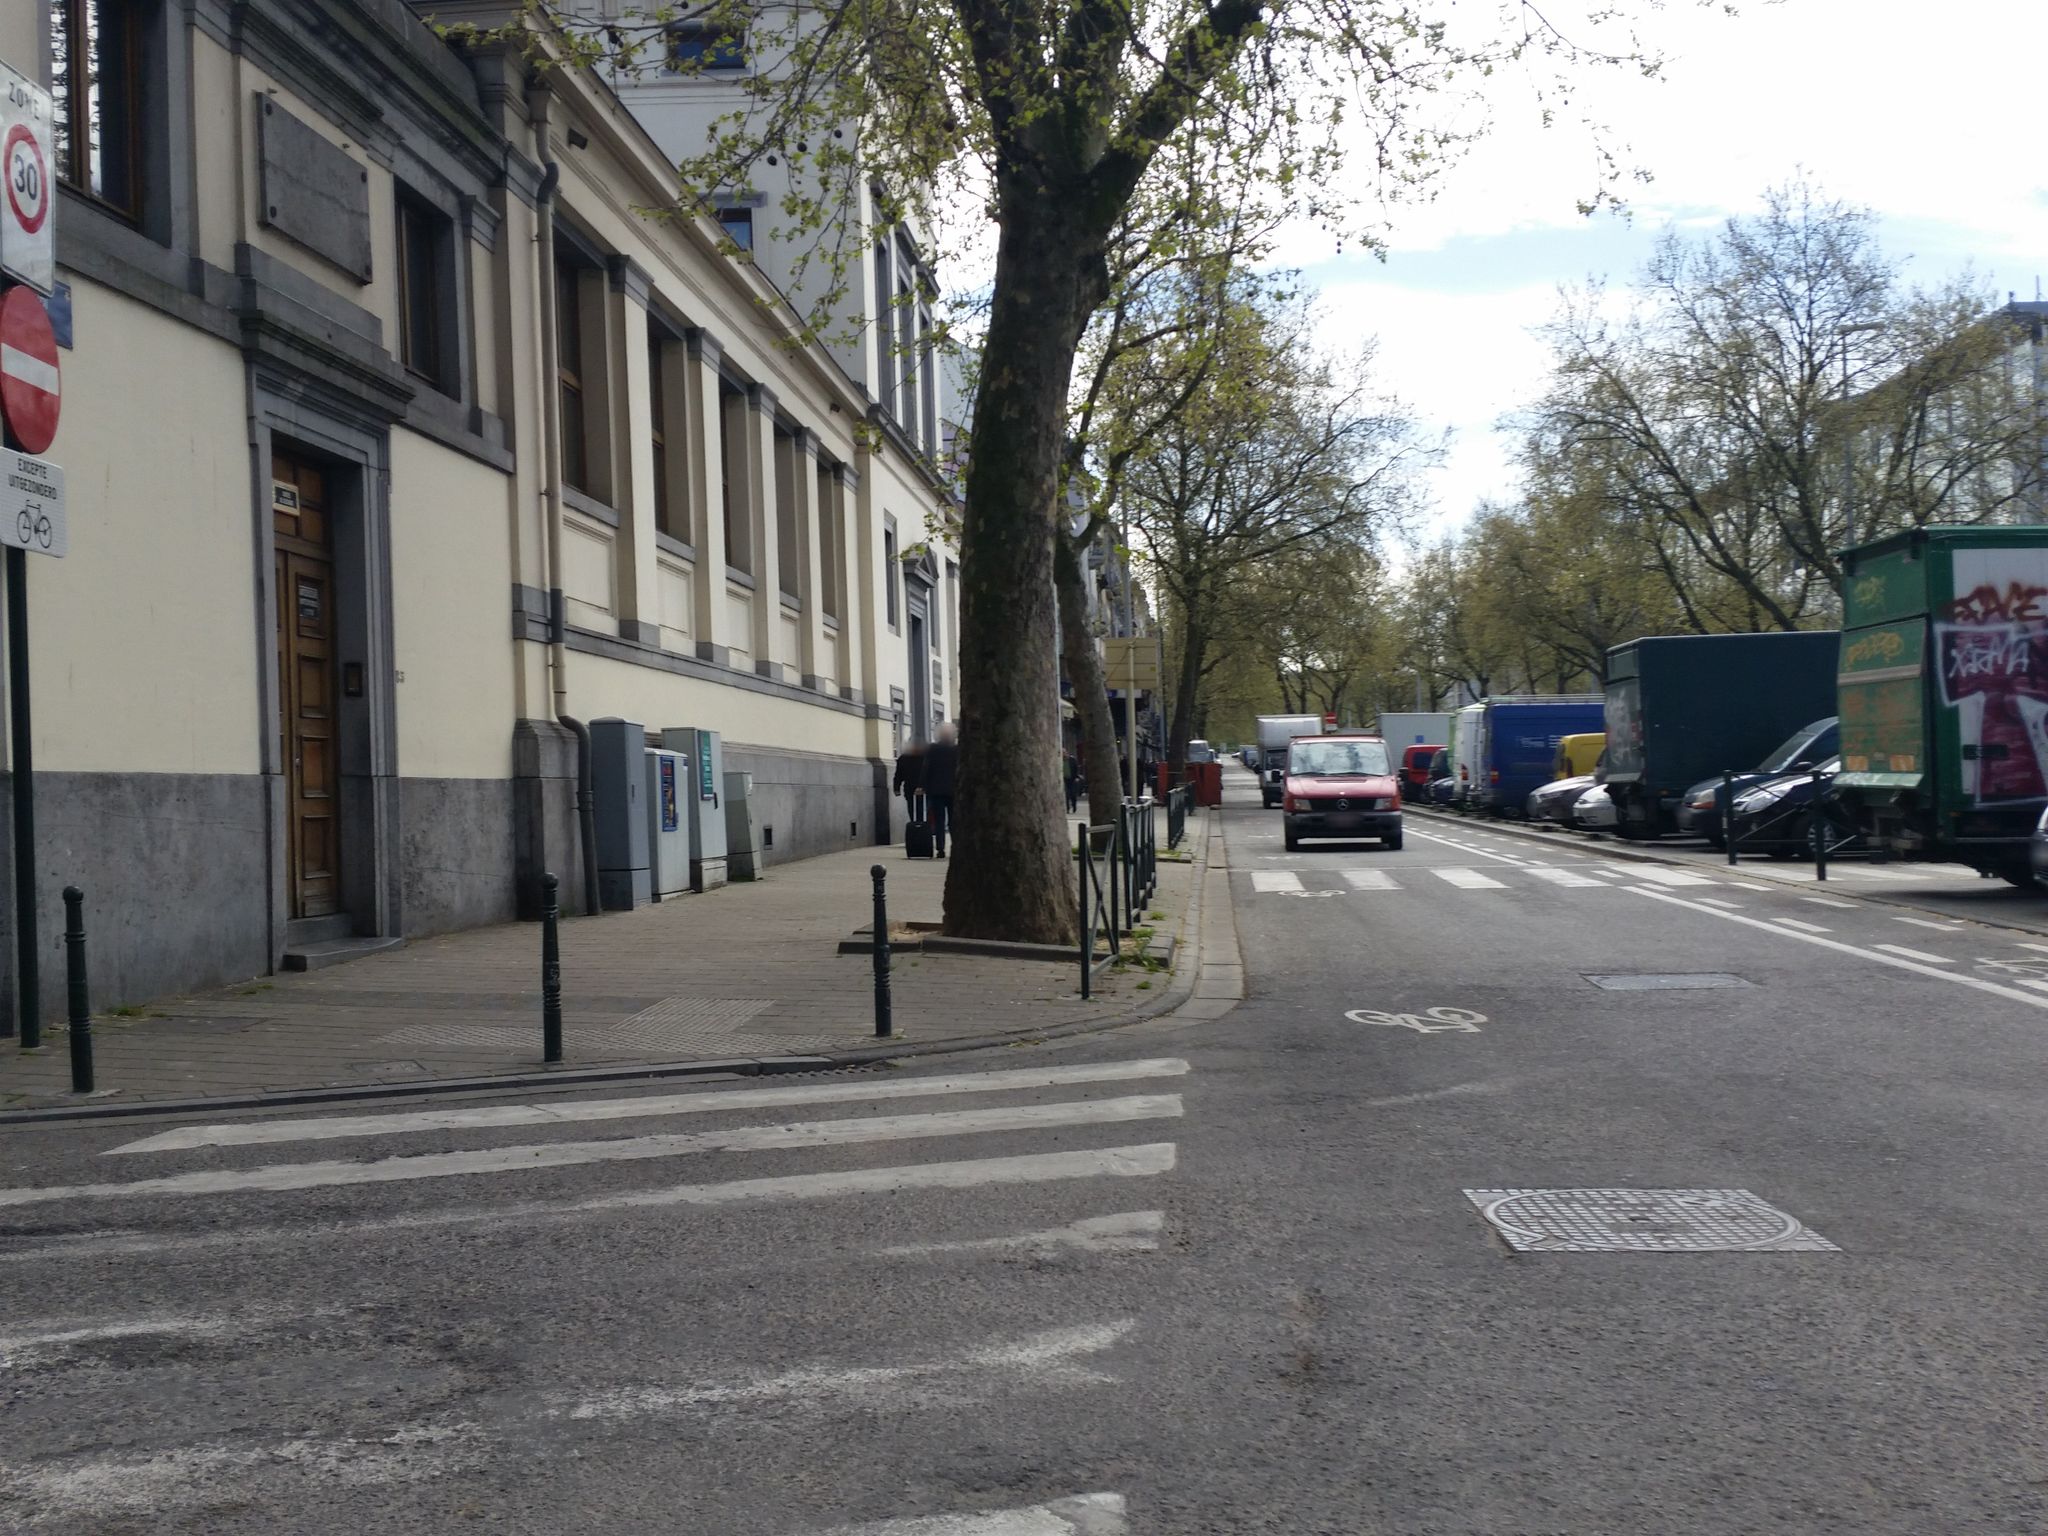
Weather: cloudy
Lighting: day
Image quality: good
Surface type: walking surface
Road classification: living_street
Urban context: urban centre
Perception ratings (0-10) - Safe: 4.13, Lively: 6.52, Beautiful: 8.01, Boring: 2.72, Depressing: 5.87, Wealthy: 7.72